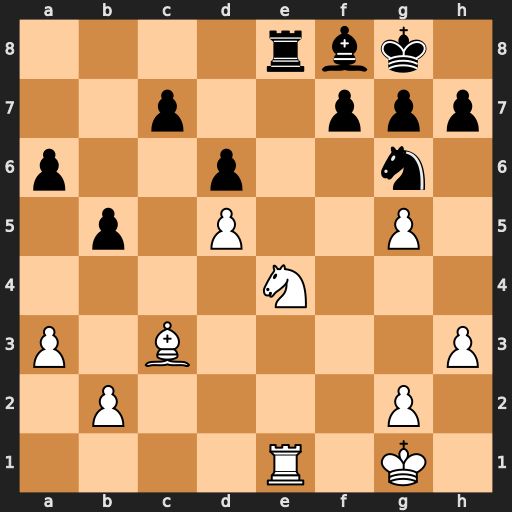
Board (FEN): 4rbk1/2p2ppp/p2p2n1/1p1P2P1/4N3/P1B4P/1P4P1/4R1K1
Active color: w
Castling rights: -
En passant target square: -
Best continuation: Nf6+ gxf6 Rxe8